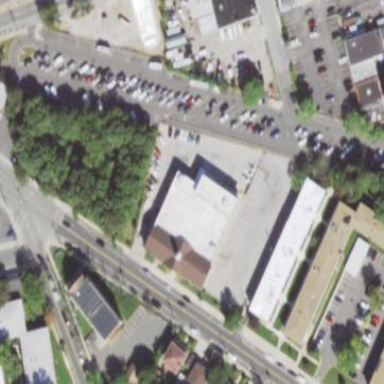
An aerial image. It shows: Retail building housing post office.